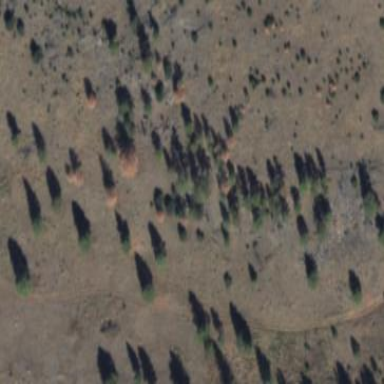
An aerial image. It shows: Evergreen woodland with needle-leaved trees.